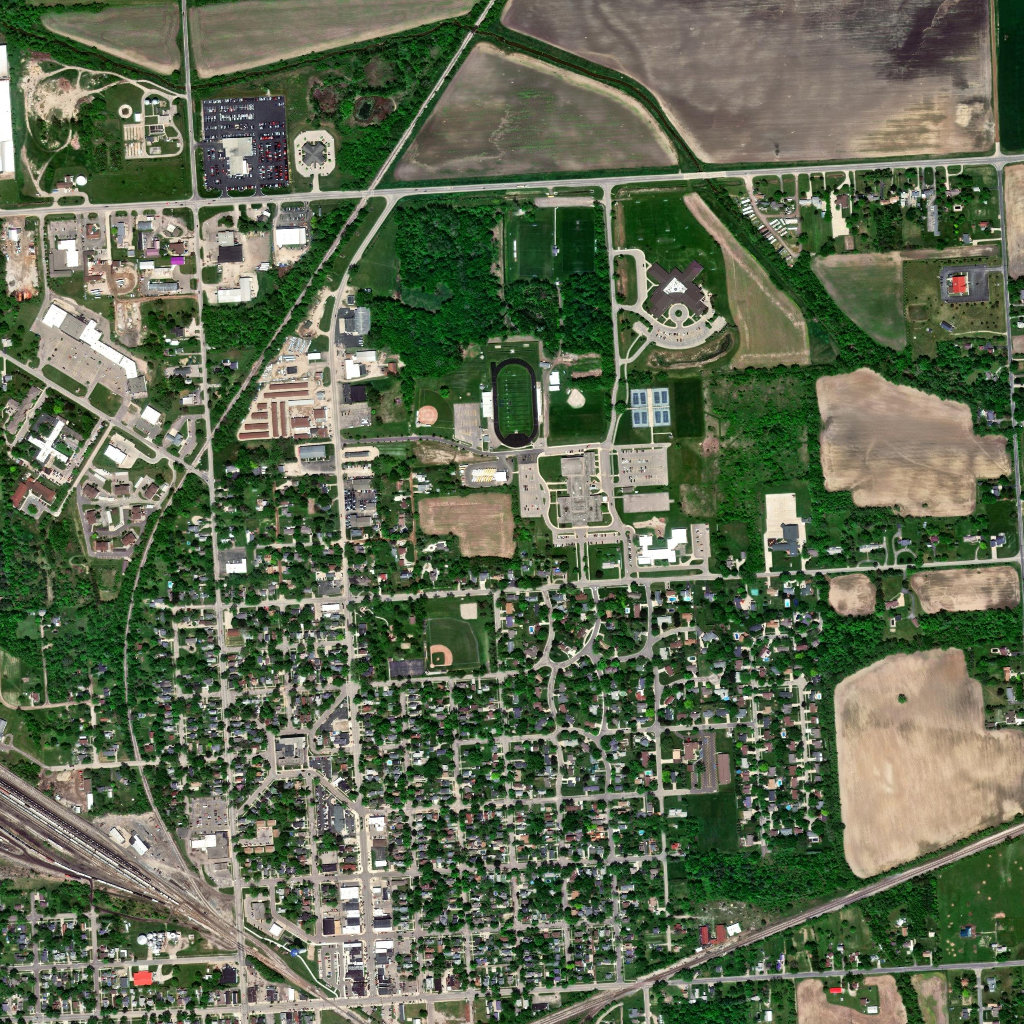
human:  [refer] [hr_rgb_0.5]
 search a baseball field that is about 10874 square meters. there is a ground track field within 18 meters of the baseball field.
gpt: <box>[[53, 37, 58, 42, 0]]</box>